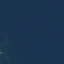
Land use / land cover: SeaLake